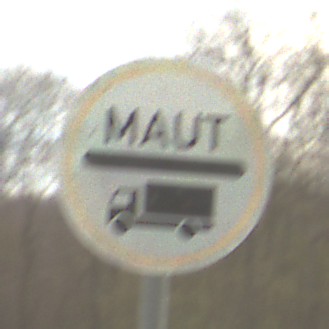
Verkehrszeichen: Mautpflicht
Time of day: MorningAfternoon
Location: Outdoor (Suburban)
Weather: Overcast
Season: NotSpecified
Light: Natural